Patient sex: M
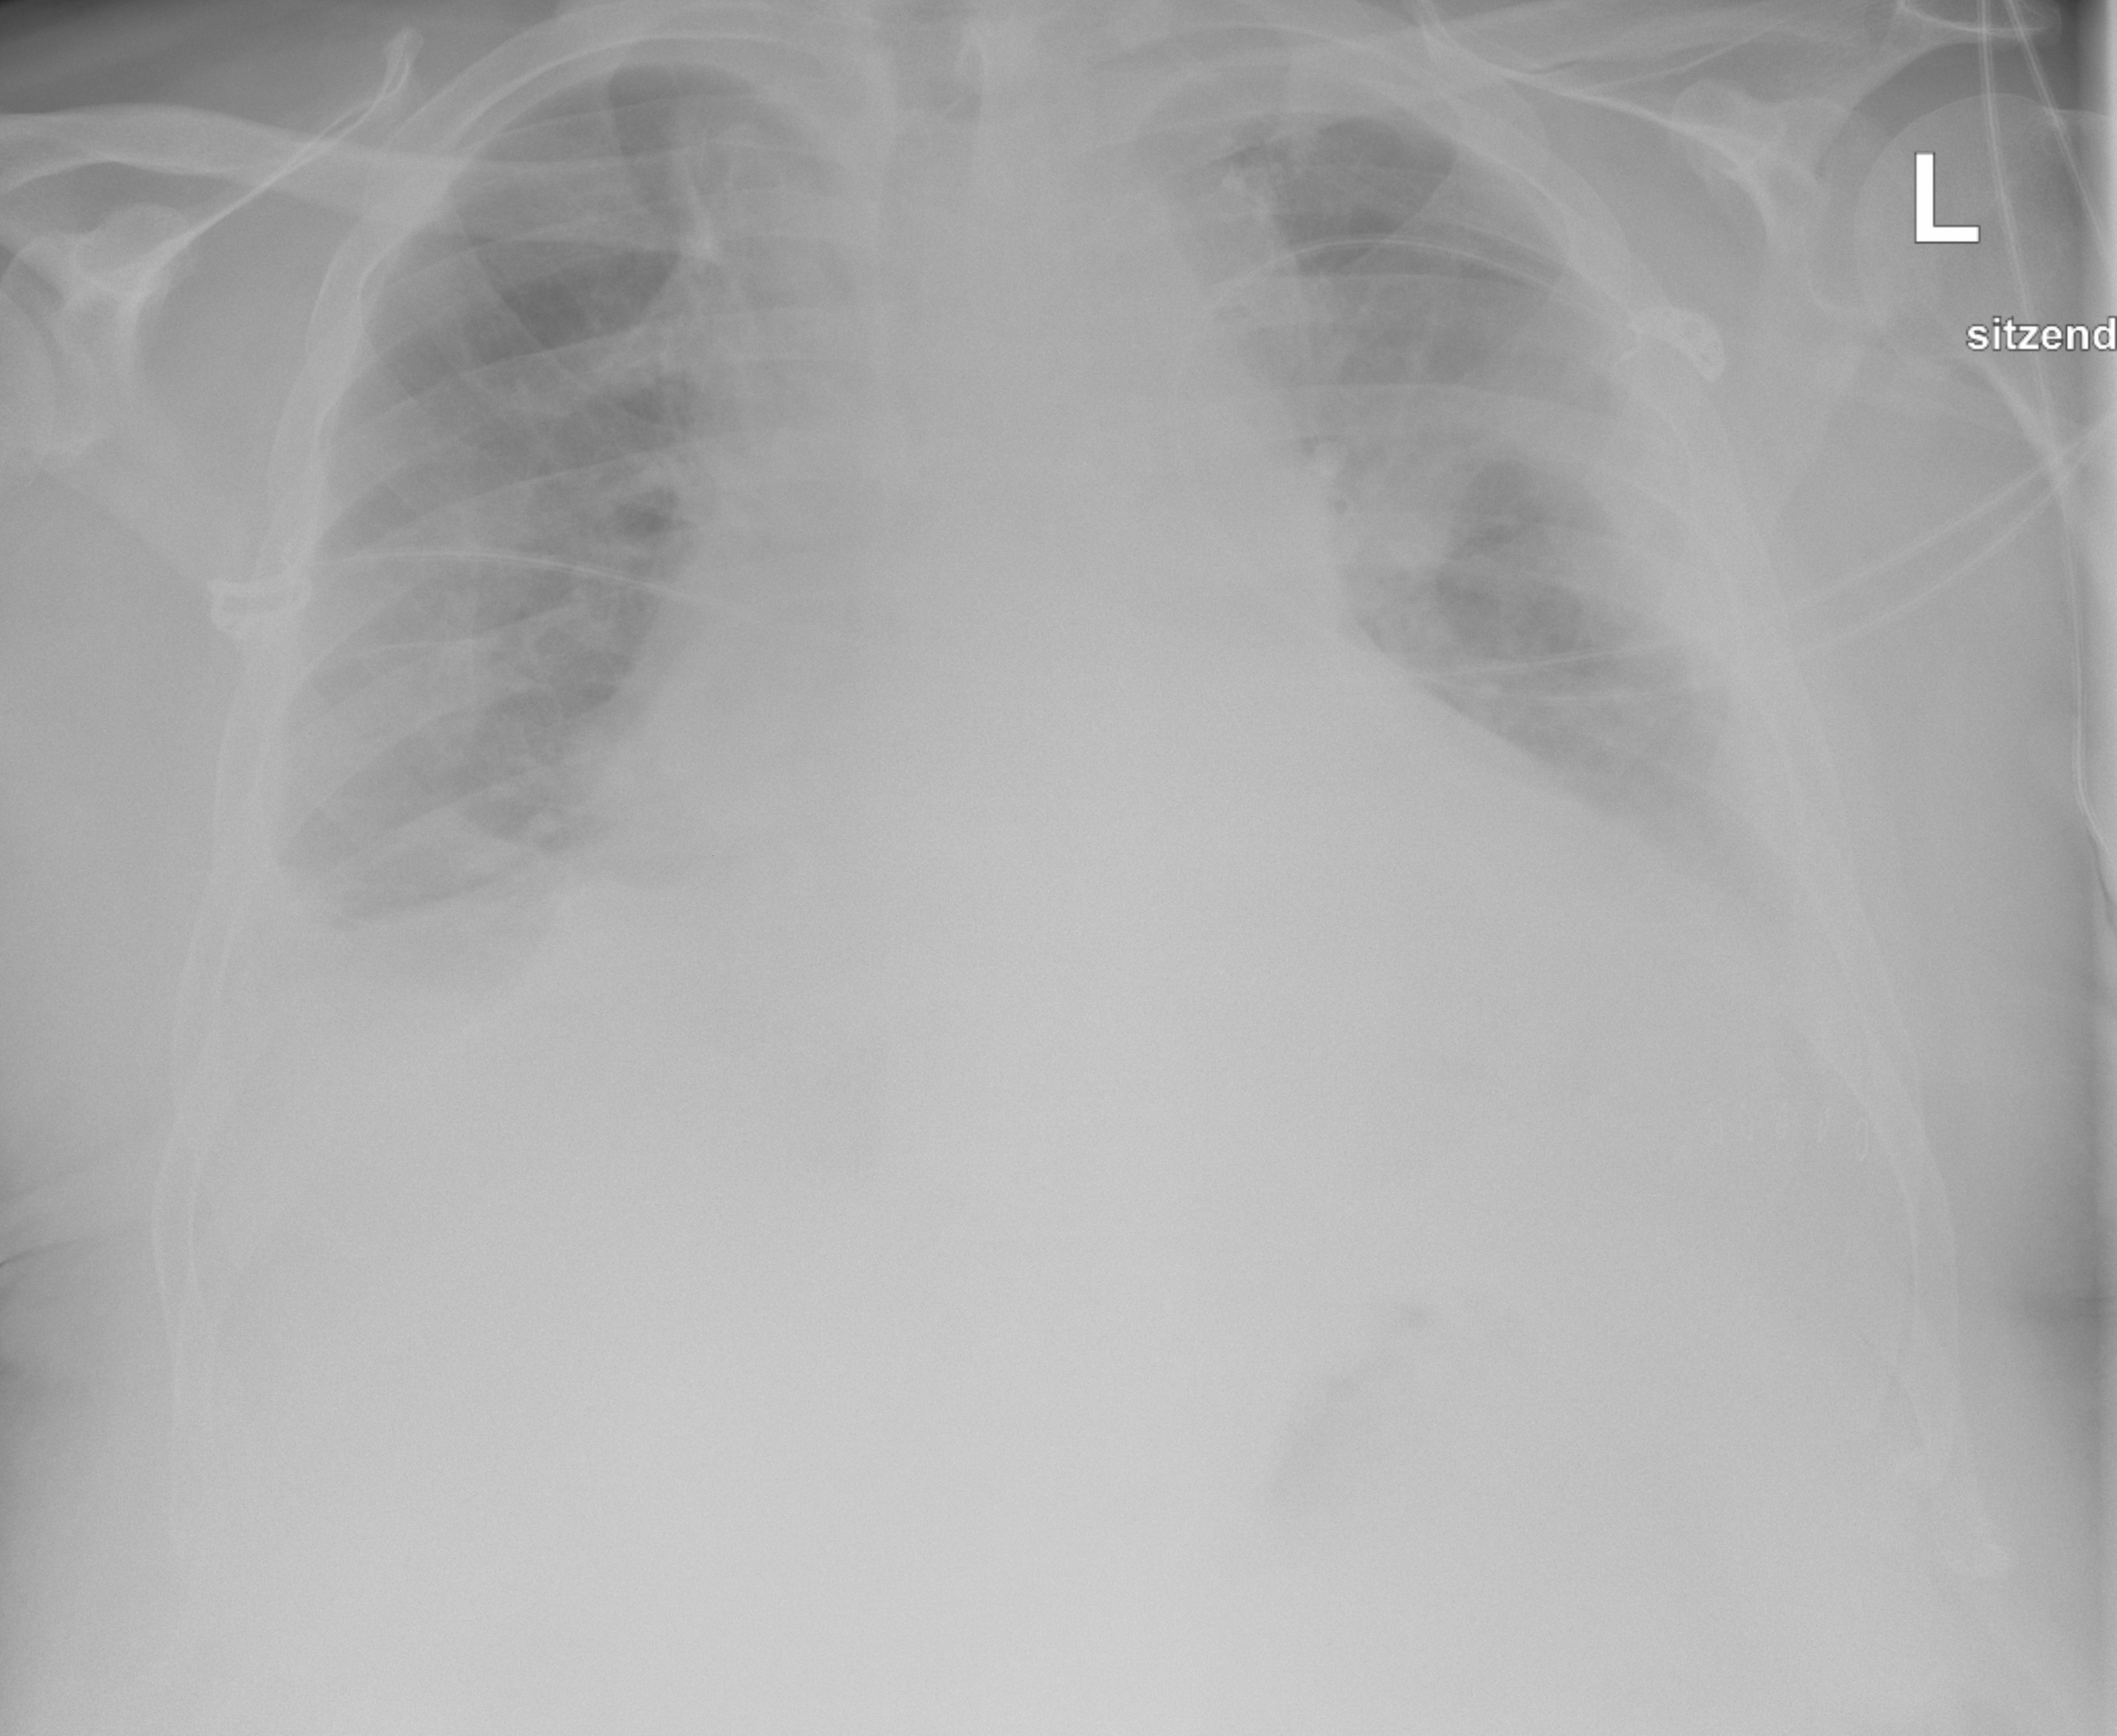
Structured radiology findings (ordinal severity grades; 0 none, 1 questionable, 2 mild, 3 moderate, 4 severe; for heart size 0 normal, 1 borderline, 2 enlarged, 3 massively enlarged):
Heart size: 3
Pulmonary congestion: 2
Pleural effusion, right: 2
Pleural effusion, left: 2
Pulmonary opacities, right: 2
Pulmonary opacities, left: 2
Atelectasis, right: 2
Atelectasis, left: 2